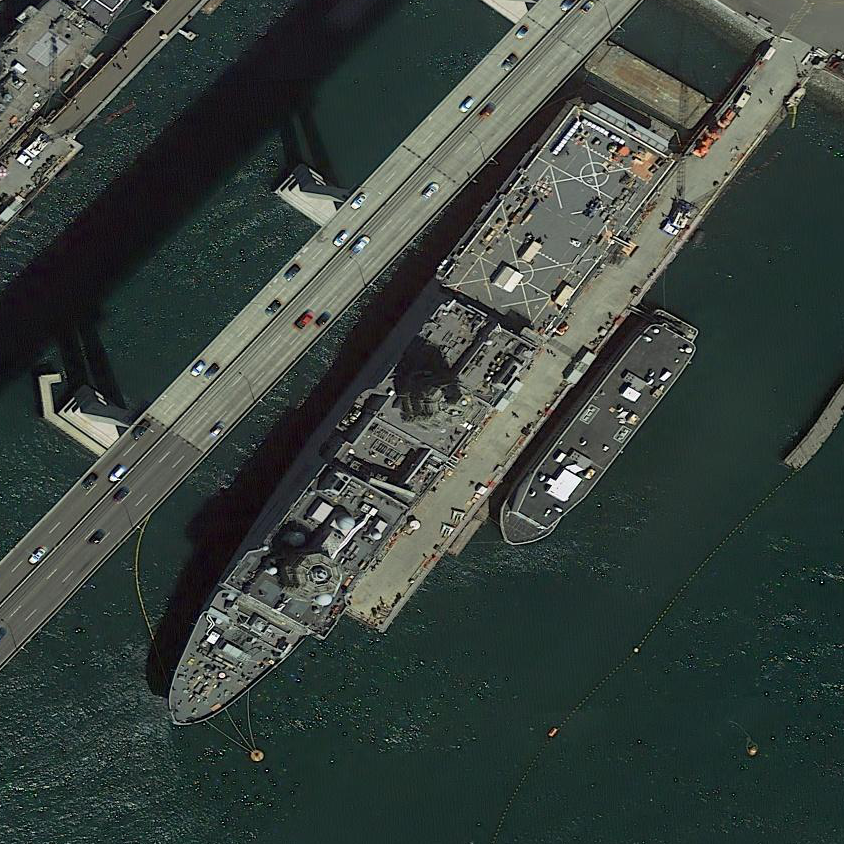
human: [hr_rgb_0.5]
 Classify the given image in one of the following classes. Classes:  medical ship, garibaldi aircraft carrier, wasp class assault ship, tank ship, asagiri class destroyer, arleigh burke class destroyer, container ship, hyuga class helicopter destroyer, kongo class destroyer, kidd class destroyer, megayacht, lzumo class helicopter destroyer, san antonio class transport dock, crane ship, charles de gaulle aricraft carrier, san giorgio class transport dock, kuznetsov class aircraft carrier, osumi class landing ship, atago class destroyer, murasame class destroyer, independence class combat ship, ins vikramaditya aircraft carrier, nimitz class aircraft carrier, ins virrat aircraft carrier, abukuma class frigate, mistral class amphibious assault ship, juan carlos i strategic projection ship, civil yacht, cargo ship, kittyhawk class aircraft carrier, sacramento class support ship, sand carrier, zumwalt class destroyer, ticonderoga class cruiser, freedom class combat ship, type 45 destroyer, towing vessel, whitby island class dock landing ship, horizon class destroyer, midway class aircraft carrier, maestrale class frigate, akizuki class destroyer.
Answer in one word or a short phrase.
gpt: San Antonio class transport dock